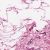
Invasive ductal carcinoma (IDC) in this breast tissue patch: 0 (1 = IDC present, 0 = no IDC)